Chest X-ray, PA view. Patient: 4 years old, sex F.
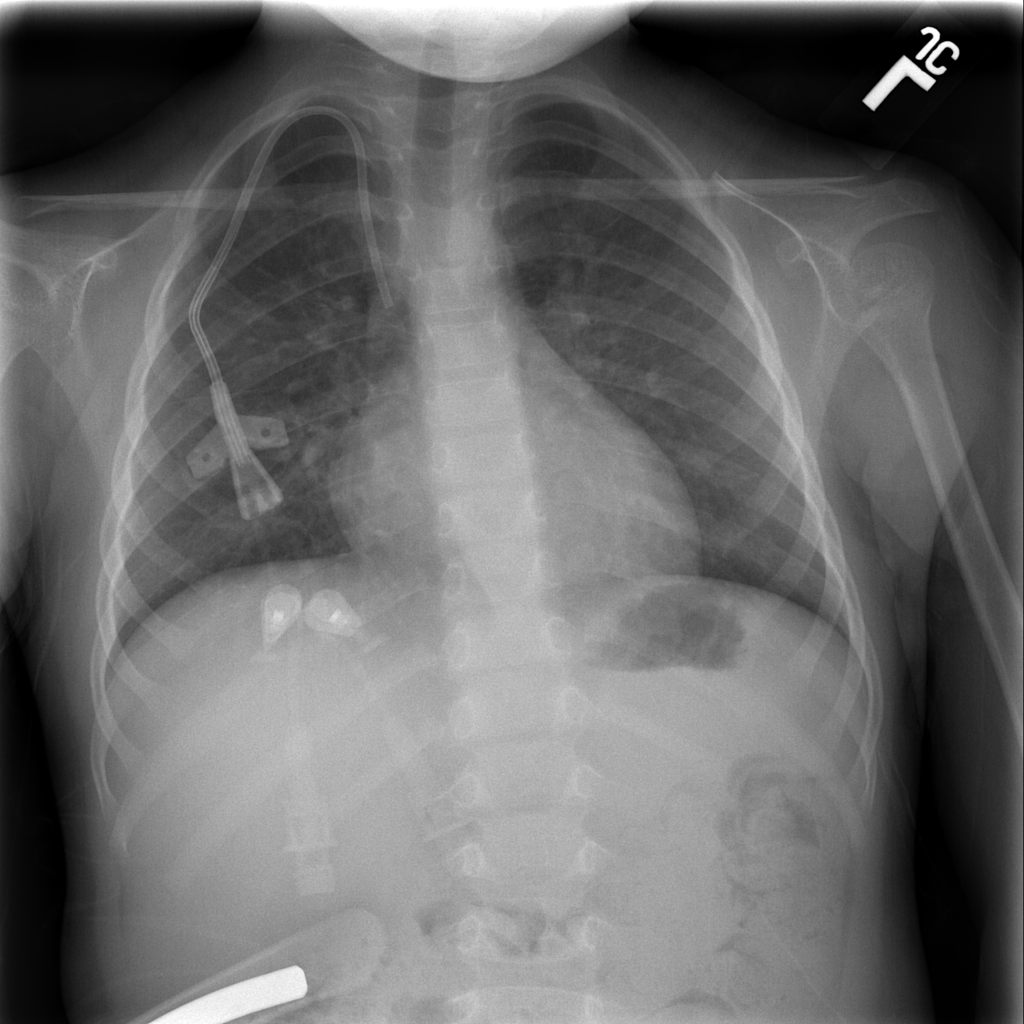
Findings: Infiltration